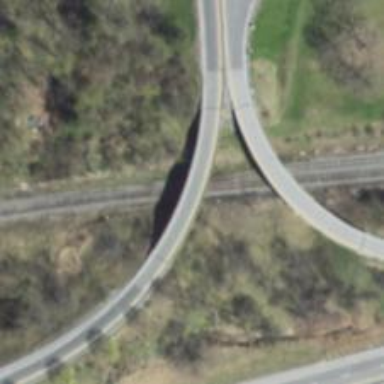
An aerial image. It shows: Trunk_link highway on bridge.